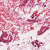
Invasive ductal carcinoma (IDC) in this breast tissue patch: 0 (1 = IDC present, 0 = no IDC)